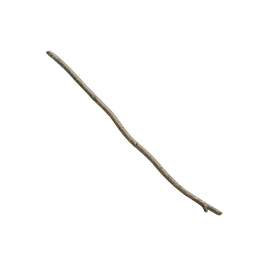
Label: nature